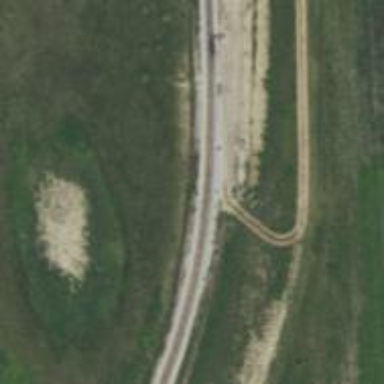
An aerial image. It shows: Abandoned spur railway.